Question: I need to calculate (or at least I hope they're called that) at point for an triangle (the circle must be such, that created triangle is). I know the point (origin), two vectors and (length may differ) originating in that point (leading to points and ). I also know the radius of this to be circumscribed circle. When the circle's center is known it should create said green highlighted isosceles triangle. Here is drawing for better understanding:

1. Calculates the length of p and q vectors
2. Normalize them both, and add them together
3. Normalize this to be OC vector again
4. Finally extend OC vector from point of origin O to length equivalent to radius r
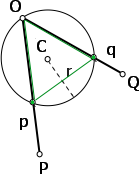
Answer: Thinking geometrically:
1. normalise vectors p and q, i.e. p = p / |p|, q = q / |q|
2. add them together
3. normalise the result
4. multiply that by r - this is the vector OC
5. add to O
Steps 1 - 3 simply produce the bisection of the vectors 'p' and 'q'
this is simplified somewhat compared to my original answer.